三年级 · 度量几何学
小明在一块空场地上用 12 米的篱笆围成一个长方形鸡舍（如图）, 在篱笆长度不变的情况下,请你分别再围成一个长方形和一个正方形。

(1) 请你在方格纸上按以上要求画一画。

（2）根据你所画的图形算一算，填一填。

| 长 $(\mathrm{m})$ | 宽 $(\mathrm{m})$ | 周长 $(\mathrm{m})$ | 面积 $\left(\mathrm{m}^{2}\right)$ |
| :---: | :---: | :---: | :---: |
| 5 | 1 | 12 | 6 |
| $(\quad)$ | $(\quad)$ | $(\quad)$ | $(\quad)$ |
| $(\quad)$ | $(\quad)$ | $(\quad)$ | $(\quad)$ |

（3）这三个图形的周长（），面积（）。（填“变”“不变”)

（4）我发现：周长相等的长方形（或正方形），当长和宽越接近时，面积就越（），其中（）形的面积最大。
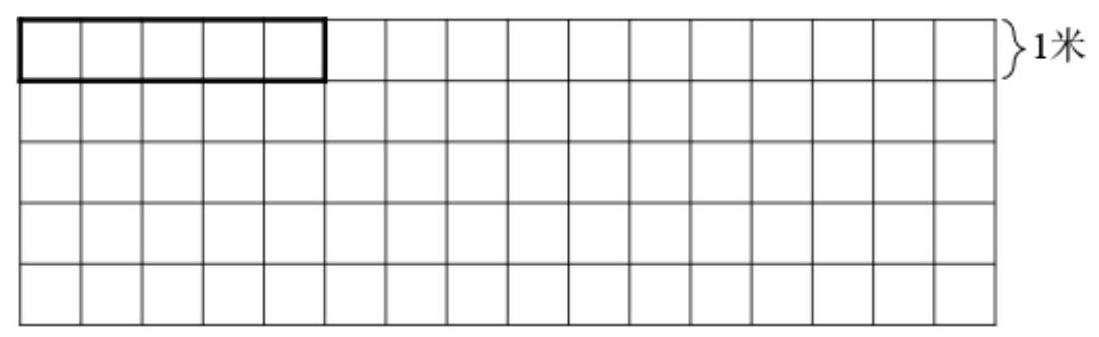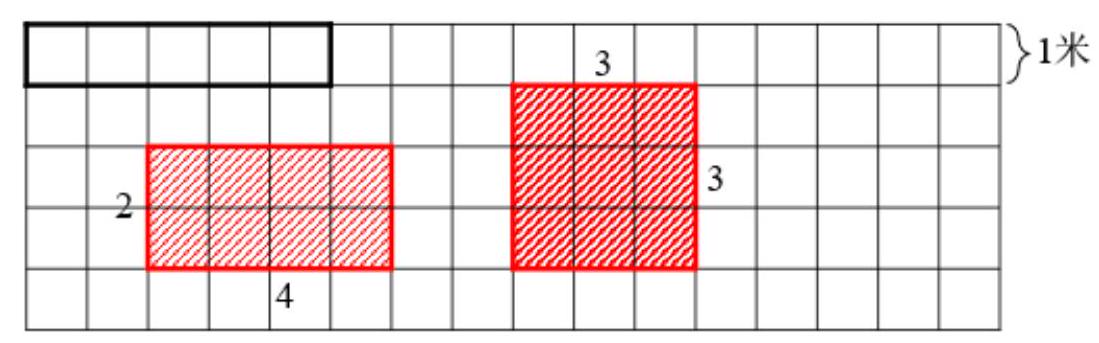
答案: 解（1）见详解

(2) $4 ; 2 ; 12 ; 8$

$3 ; 3 ; 12 ; 9$

(3) 不变; 变

(4) 大; 正方

【分析】 (1) 根据题意可知, 长方形和正方形的周长都是 12 米;

长方形的周长 $=($ 长+宽 $) \times 2$, 长+宽 $=12 \div 2=6$ (厘米) , 4 厘米 +2 厘米 $=6$ 厘米, 即长方形的长为 4 厘米, 宽为 2 厘米;

正方形的的周长 $=$ 边长 $\times 4$, 因此正方形的边长为: $12 \div 4=3$ (厘米), 依此画图即可。

(2) 根据所画的图形进行填空, 长方形的面积 $=$ 长 $\times$ 宽, 正方形的面积 $=$ 边长 $\times$ 边长, 依此计算。

(3) 直接根据表格中的数据进行填空即可。

(4) 先将这几个面积进行大小排序, 然后再填空即可。

【详解】 (1) 根据分析, 画图如下:

(2) 根据所画的图形, 填空如下:

$4 \times 2=8\left(\mathrm{~m}^{2}\right)$

$3 \times 3=9\left(\mathrm{~m}^{2}\right)$

| 长 $(\mathrm{m})$ | 宽 $(\mathrm{m})$ | 周长 $(\mathrm{m})$ | 面积 $\left(\mathrm{m}^{2}\right)$ |
| :---: | :---: | :---: | :---: |
| 5 | 1 | 12 | 6 |
| 4 | 2 | 12 | 8 |
| 3 | 3 | 12 | 9 |

（3）根据上表可知, 这三个图形的周长不变, 面积变。

（4） $6<8<9$, 即周长相等的长方形（或正方形)，当长和宽越接近时, 面积就越大, 其中正方形的面积最大。

【点睛】此题考查的是画指定周长的长方形和正方形, 以及长方形和正方形面积的计算, 应熟练掌握。